Brain MRI, t1w sequence, axial 2D slice.
Patient: age 23, sex F, weight 90 kg, height 1.9 m
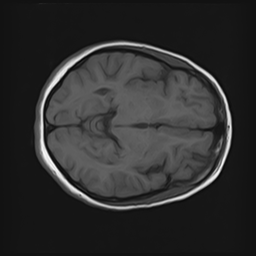